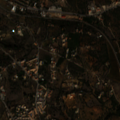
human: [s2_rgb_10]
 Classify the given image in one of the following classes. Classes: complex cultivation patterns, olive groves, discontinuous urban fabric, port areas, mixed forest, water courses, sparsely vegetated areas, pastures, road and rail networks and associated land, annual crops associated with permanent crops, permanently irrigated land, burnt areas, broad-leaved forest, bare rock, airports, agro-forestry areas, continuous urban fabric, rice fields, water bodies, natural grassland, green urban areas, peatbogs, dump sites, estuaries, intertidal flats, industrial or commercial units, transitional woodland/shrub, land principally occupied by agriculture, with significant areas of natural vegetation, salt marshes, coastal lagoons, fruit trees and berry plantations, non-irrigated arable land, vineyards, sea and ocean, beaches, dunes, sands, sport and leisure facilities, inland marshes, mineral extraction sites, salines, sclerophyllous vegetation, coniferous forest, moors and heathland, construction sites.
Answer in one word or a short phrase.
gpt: annual crops associated with permanent crops, complex cultivation patterns, land principally occupied by agriculture, with significant areas of natural vegetation